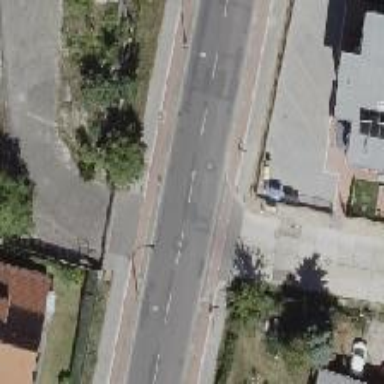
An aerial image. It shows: Road with "give way" sign.